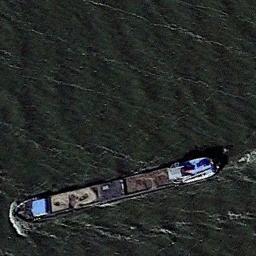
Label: ship